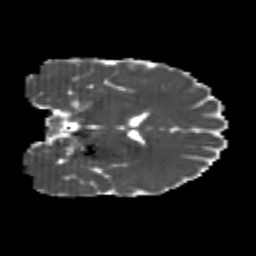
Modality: MD
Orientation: coronal
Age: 25
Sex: male
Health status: healthy
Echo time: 0.074 s